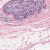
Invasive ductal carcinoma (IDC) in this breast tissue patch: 0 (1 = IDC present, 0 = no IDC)